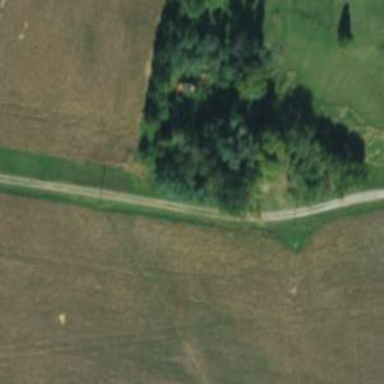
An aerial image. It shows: Driveway.